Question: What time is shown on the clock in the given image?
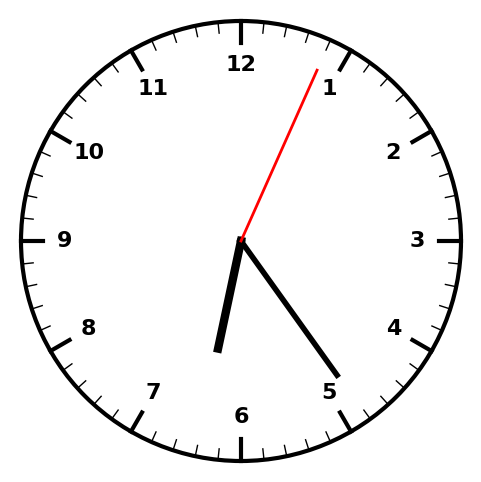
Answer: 06:24:04